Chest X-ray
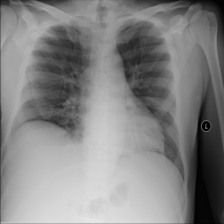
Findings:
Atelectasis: negative
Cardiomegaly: negative
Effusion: negative
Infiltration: negative
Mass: negative
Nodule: negative
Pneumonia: negative
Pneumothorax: negative
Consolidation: negative
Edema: negative
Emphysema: negative
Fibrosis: negative
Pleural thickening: negative
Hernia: negative